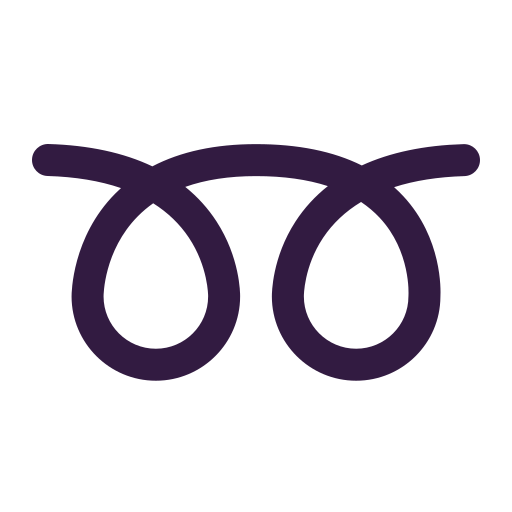
double curly loop flat